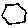
Label: hexagon